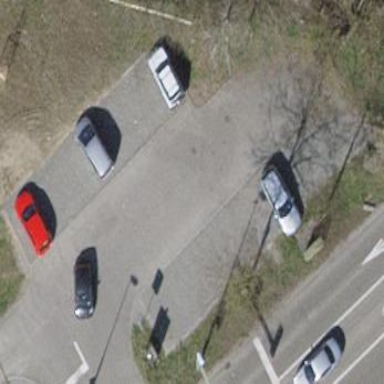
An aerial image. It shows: Unpaved surface parking area.